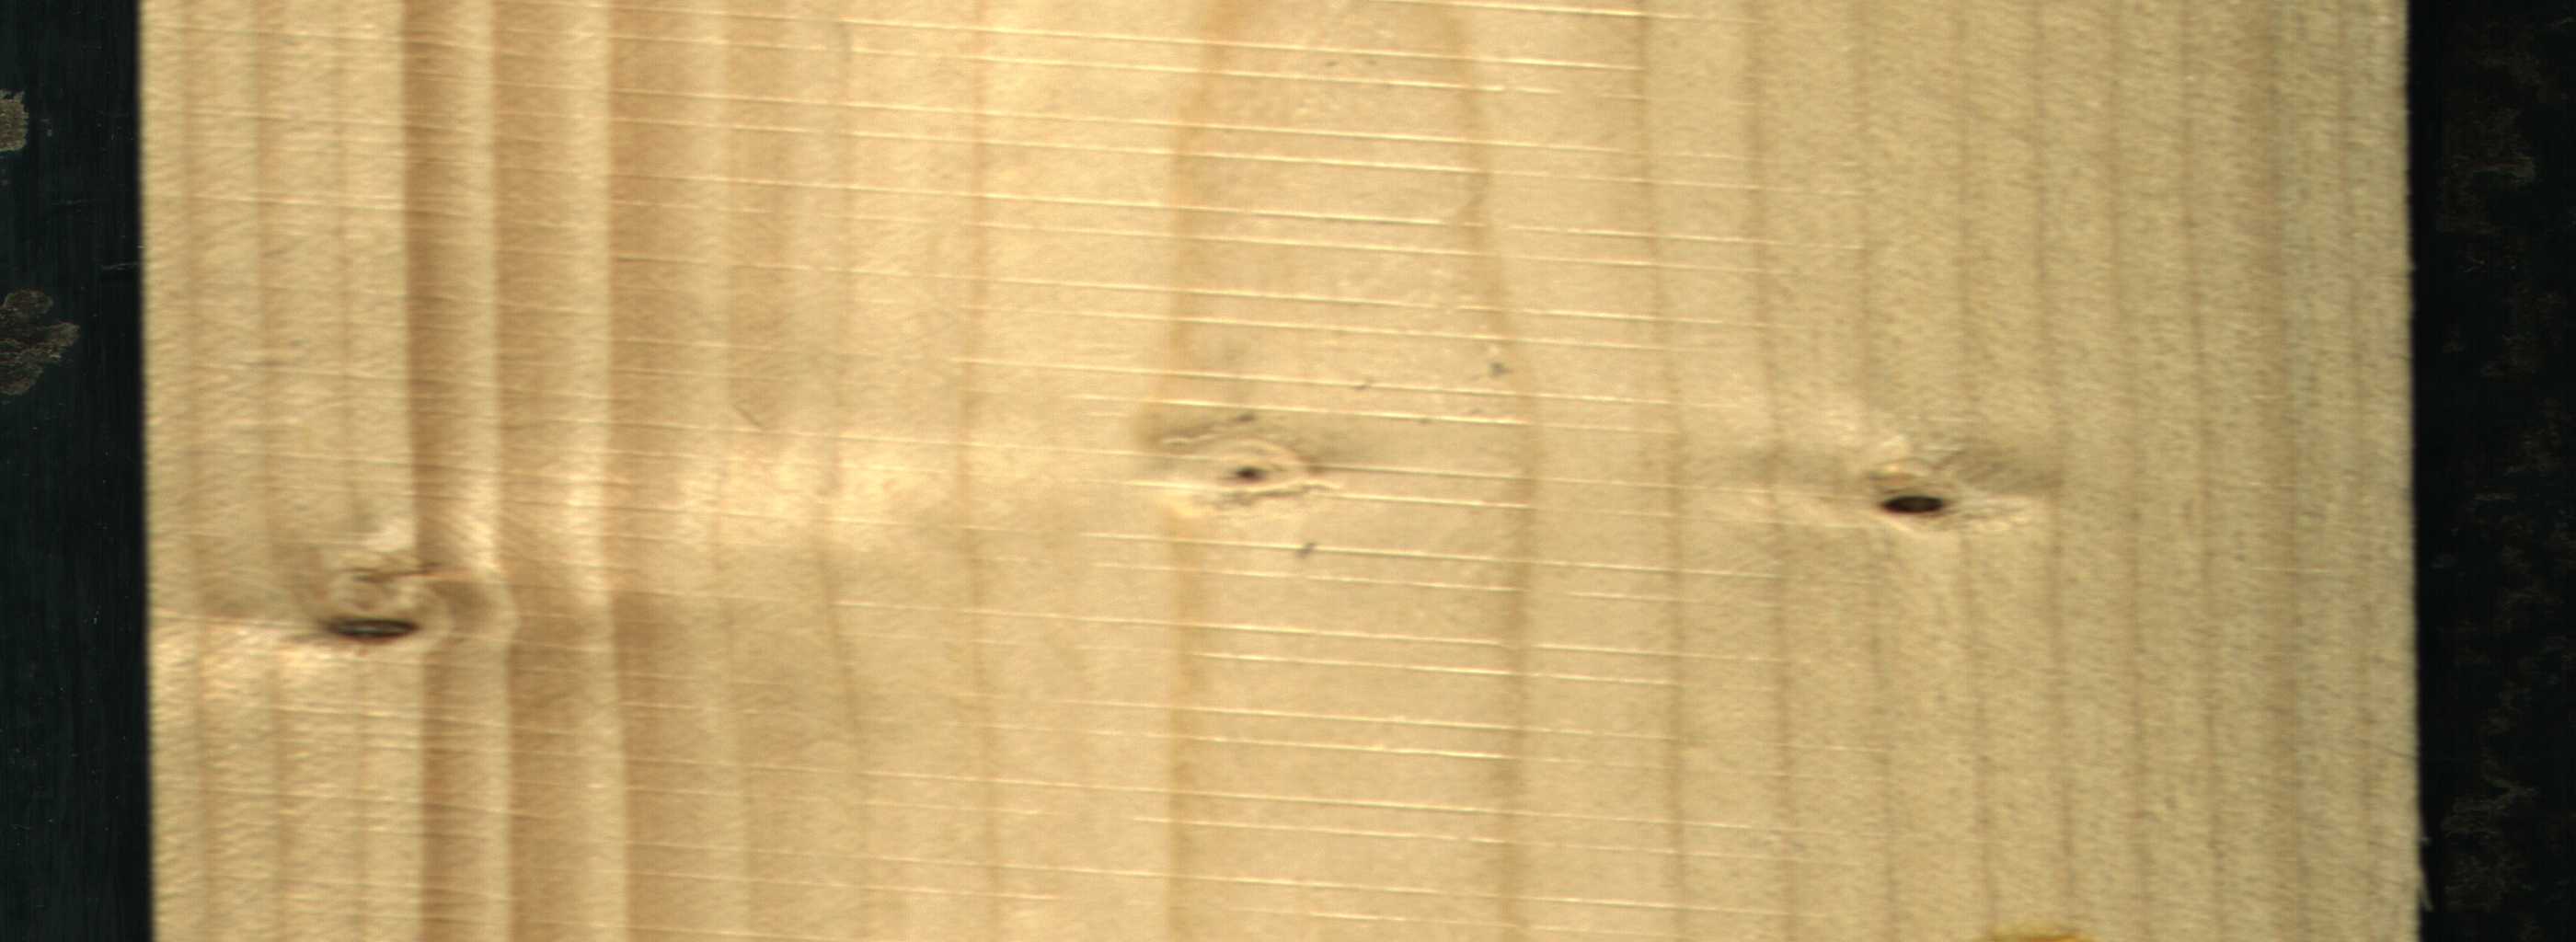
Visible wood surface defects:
Dead_Knot
Dead_Knot
Live_Knot